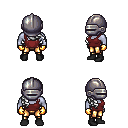
a pixel art fantasy rpg character, male body template, dark elf, purple skin, maroon pirate shirt, gold greaves, white right-swept hairstyle, metal helm, gold gloves, black shoes, four views (front, back, left, right), 2x2 character sprite sheet, small pixel art, hard edges, no anti-aliasing